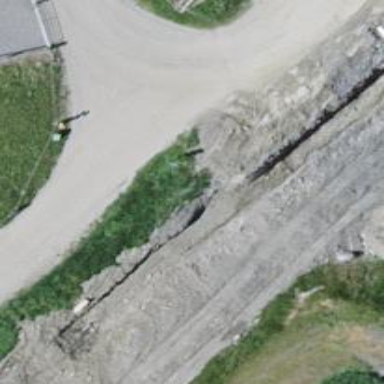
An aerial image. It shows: Asphalt track with grade 1 tracktype.